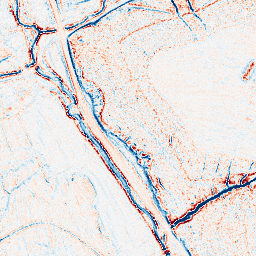
Category: edge_preserving
Decomposition family: anisotropic_diffusion
Decomposition parameters: iterations: 5
kappa: 30
gamma: 0.2
Upsampling method: sinc_hamming
Upsampling parameters: scale: 2
kernel_size: 16
Upsampling scale: 2